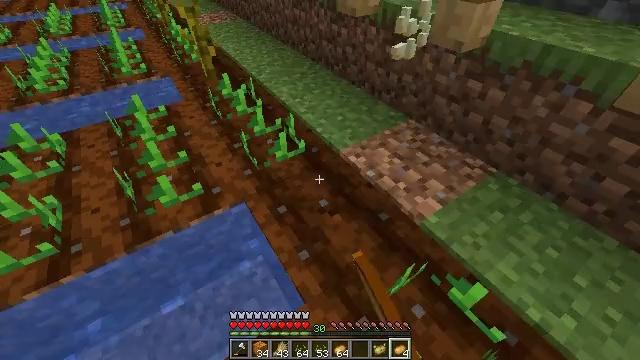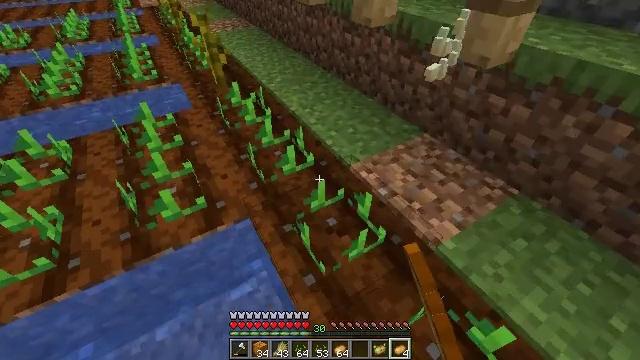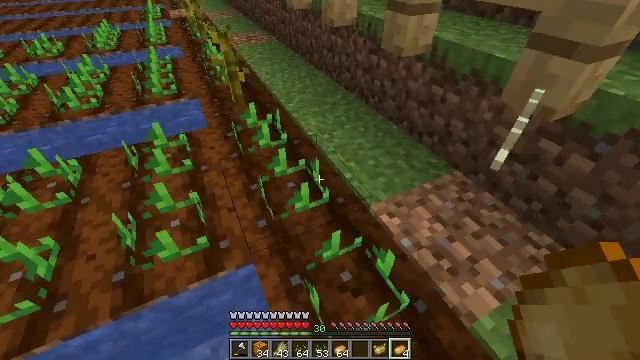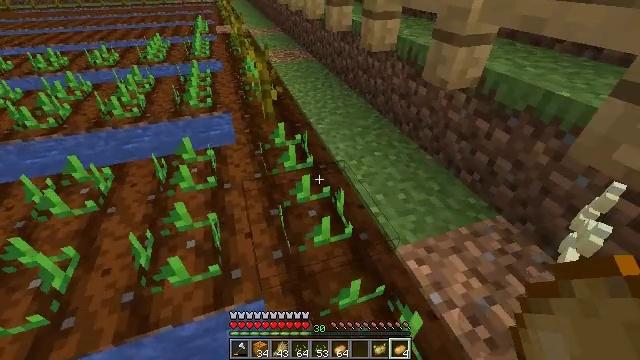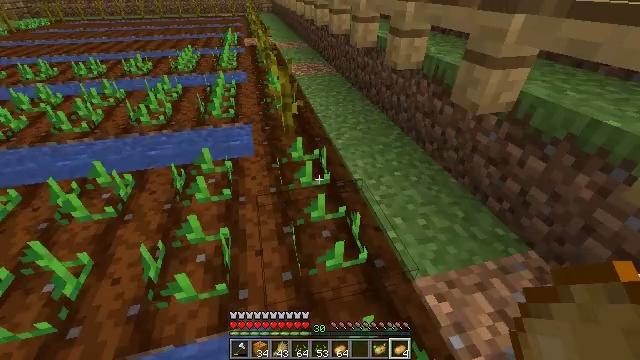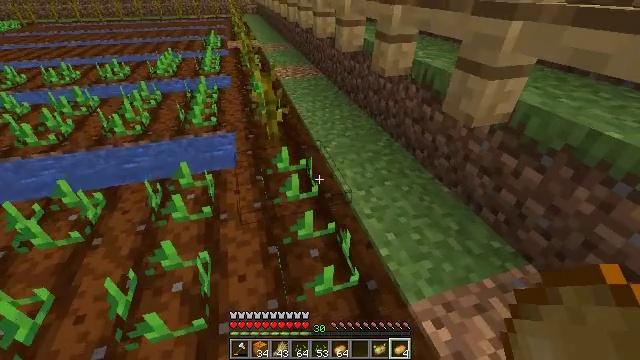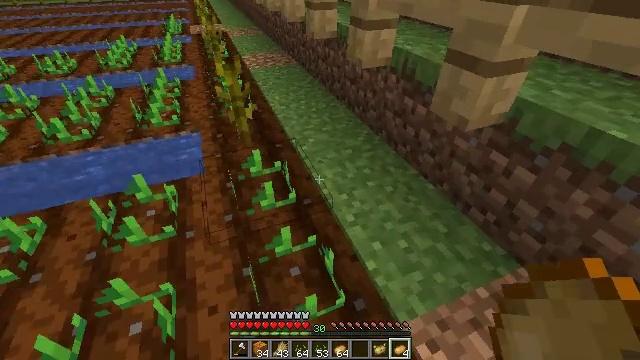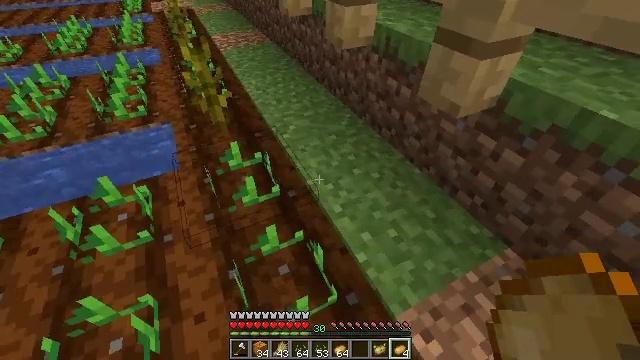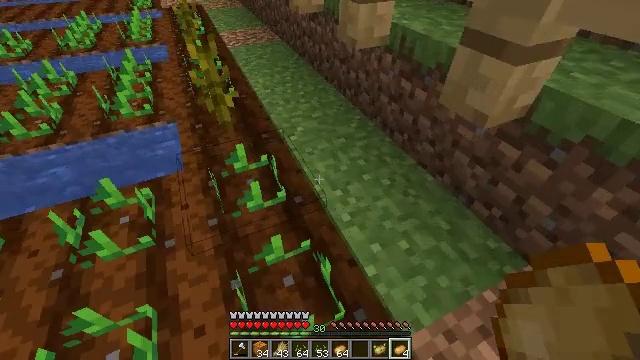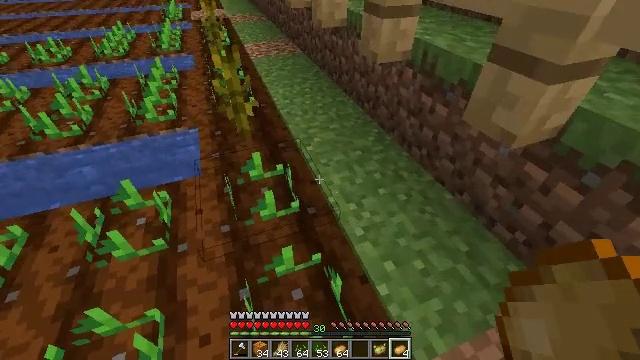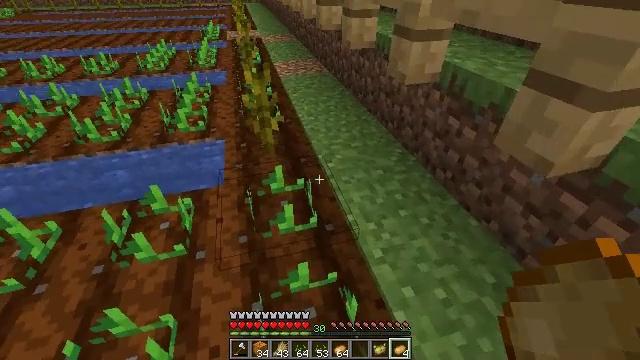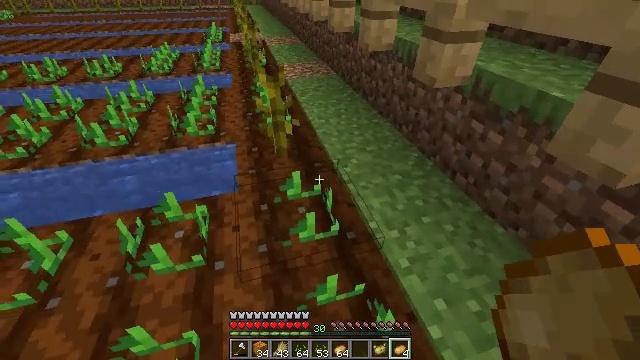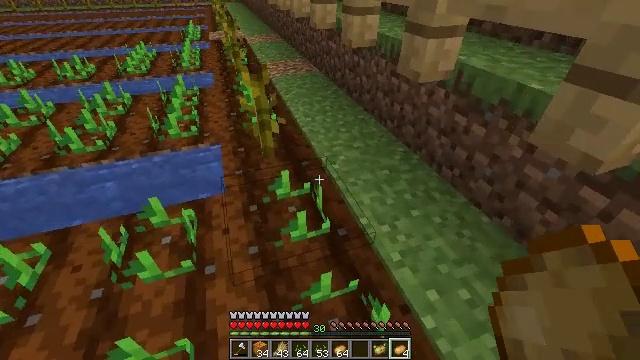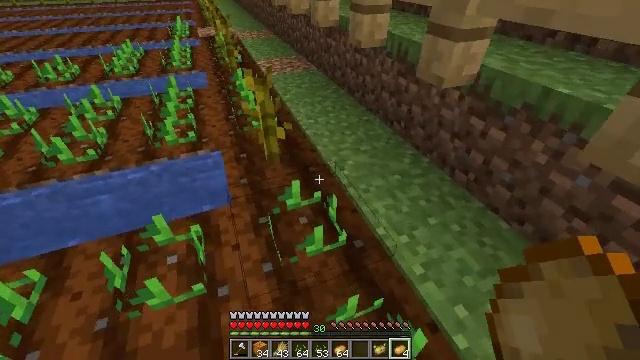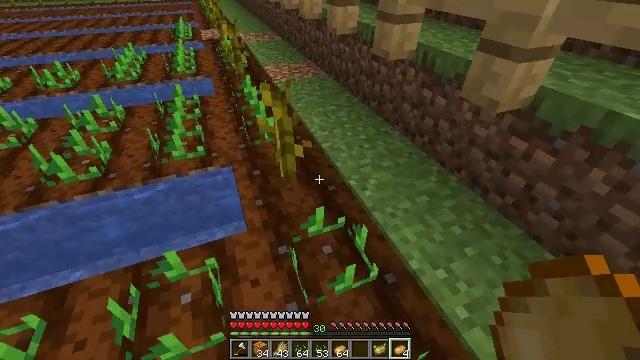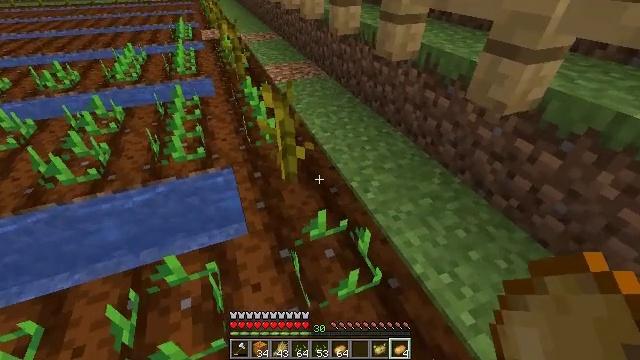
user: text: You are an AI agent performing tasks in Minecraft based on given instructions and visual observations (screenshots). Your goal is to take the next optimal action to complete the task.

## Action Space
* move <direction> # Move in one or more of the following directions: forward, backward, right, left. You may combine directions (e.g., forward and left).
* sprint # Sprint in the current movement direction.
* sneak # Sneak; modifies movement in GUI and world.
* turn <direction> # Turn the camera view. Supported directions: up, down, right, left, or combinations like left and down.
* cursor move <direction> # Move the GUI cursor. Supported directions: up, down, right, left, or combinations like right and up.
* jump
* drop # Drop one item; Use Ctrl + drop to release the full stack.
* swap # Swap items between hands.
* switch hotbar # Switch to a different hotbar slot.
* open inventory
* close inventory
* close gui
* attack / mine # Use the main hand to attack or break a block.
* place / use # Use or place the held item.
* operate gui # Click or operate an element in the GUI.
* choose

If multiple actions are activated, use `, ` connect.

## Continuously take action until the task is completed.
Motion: motion action
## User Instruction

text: Harvest the pumpkin stem by left-clicking.
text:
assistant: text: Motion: move forward, turn left and up
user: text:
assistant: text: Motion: move forward, turn left and up
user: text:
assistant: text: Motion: move forward, turn left and up
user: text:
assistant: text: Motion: move forward, turn left and up
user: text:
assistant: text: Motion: move forward, turn right
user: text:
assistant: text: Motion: move forward, turn right and down
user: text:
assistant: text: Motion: turn right and down
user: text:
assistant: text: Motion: turn left
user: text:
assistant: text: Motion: turn left and up
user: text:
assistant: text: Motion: move left, turn left and up
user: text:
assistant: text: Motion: move forward and move left
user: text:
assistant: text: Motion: move forward and move left, turn right
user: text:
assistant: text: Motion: move forward and move left, turn right
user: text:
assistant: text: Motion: move forward
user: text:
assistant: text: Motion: no_op
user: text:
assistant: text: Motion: turn left
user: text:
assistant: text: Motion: turn left
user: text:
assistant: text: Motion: turn left
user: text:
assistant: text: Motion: no_op
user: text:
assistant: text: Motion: attack / mine
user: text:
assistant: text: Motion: attack / mine
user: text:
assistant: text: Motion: attack / mine
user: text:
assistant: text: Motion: no_op
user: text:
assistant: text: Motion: no_op
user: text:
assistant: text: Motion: no_op